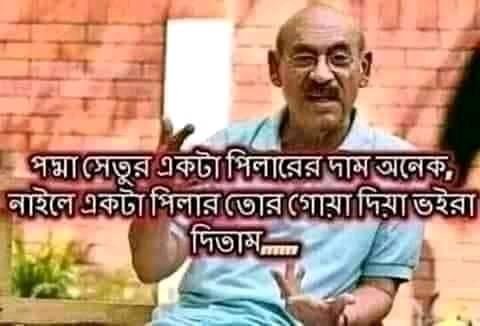
Caption: পদ্মা সেতুর একটা পিলারের দাম অনেক , নাইলে একটা পিলার তোর গোয়া দিয়া ভইরা দিতাম
Label: hate